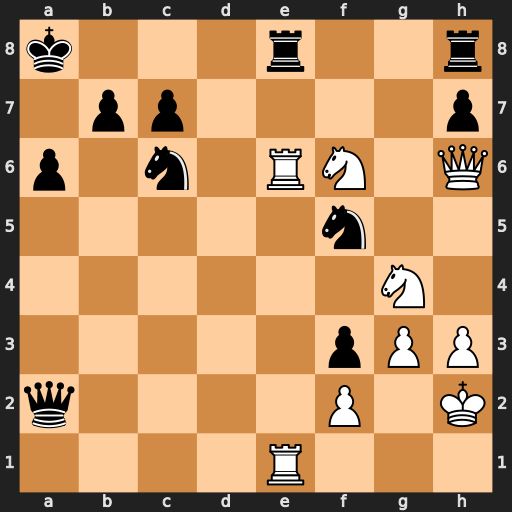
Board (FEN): k3r2r/1pp4p/p1n1RN1Q/5n2/6N1/5pPP/q4P1K/4R3
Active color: w
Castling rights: -
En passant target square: -
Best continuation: Rxe8+ Rxe8 Rxe8+